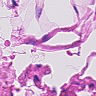
Metastatic tissue present: no